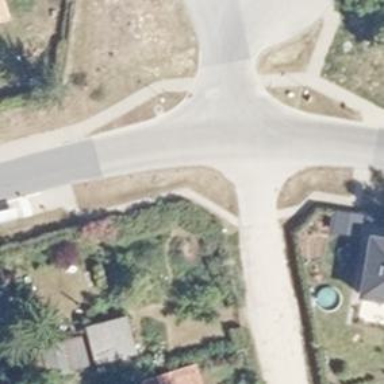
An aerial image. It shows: Residential road.